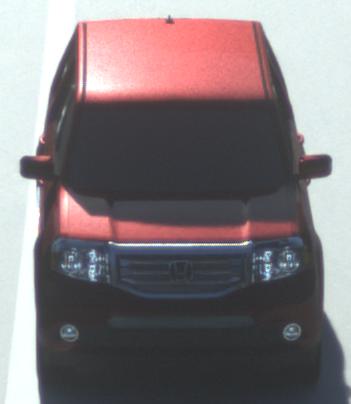
Make: Honda
Model: Pilot
Detailed model: Gen. 2 Facelift
Model produced from: 2012
Model produced until: 2015
Doors: 5
Color: red
Road condition: dry road
Daytime: sunrise or sunset
Contrast: medium contrast